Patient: sex M, age 73
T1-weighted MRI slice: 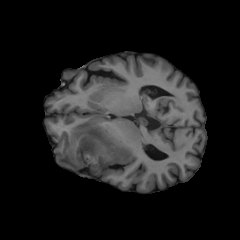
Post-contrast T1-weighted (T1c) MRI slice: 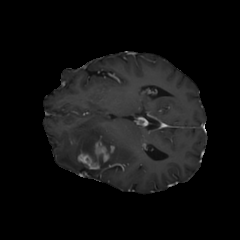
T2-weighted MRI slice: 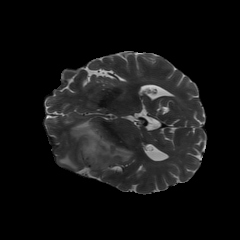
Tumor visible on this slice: yes
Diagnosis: Glioblastoma, IDH-wildtype
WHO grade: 4